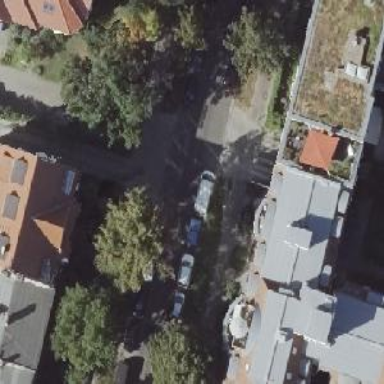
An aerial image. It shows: Residential road with asphalt surface. There is on-street parallel parking on both sides of the road.